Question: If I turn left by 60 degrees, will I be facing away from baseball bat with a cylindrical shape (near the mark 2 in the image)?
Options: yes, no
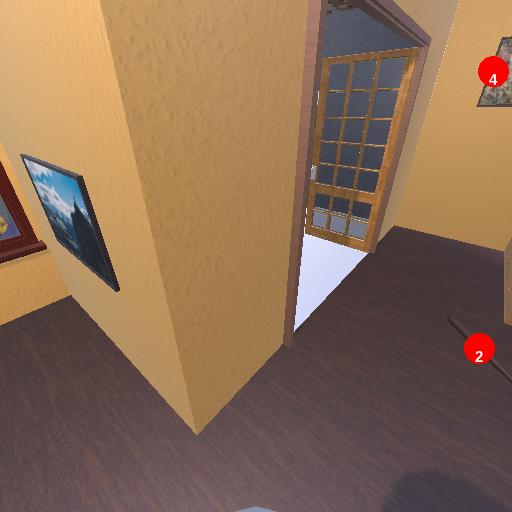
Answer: yes